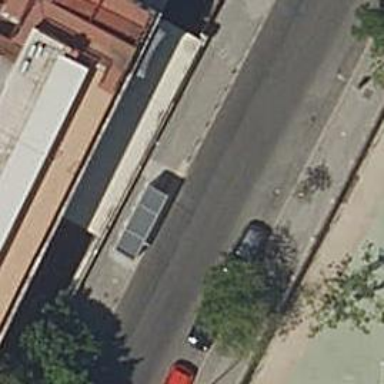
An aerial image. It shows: Bus stop with sheltered platform for public transport.